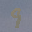
Label: 9